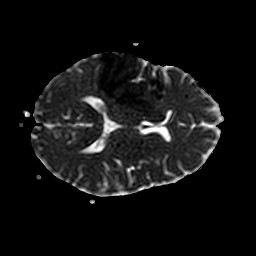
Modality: ADC
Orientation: axial
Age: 41
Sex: male
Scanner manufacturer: philips
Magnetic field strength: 3 T
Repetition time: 4.113 s
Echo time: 0.06119 s